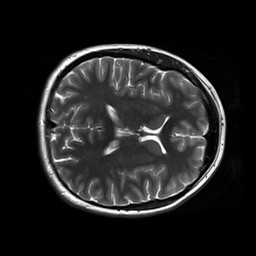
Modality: T2w
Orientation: axial
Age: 25
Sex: female
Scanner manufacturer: siemens
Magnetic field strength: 3 T
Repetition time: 8.53 s
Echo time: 0.091 s